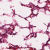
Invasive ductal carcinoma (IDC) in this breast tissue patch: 1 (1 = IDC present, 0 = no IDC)